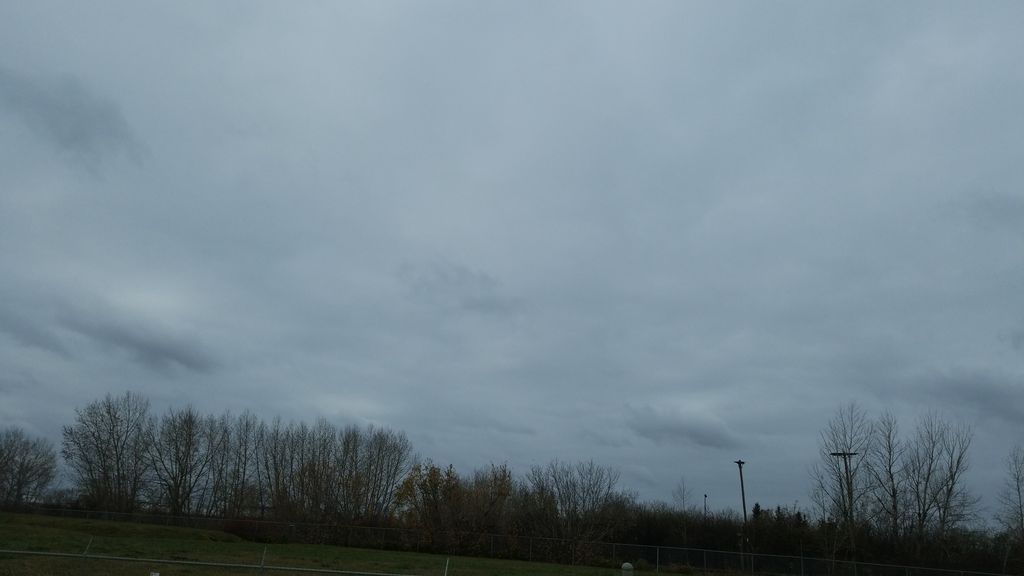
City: edmonton